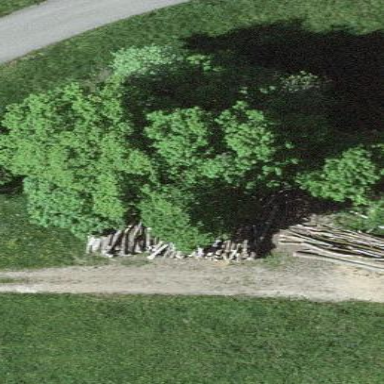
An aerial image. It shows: Forest area.